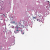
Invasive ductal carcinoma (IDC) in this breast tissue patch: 0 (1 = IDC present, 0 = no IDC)